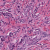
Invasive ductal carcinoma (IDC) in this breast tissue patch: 1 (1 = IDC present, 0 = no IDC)